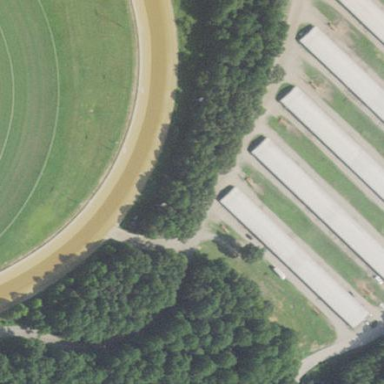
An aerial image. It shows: Stable.